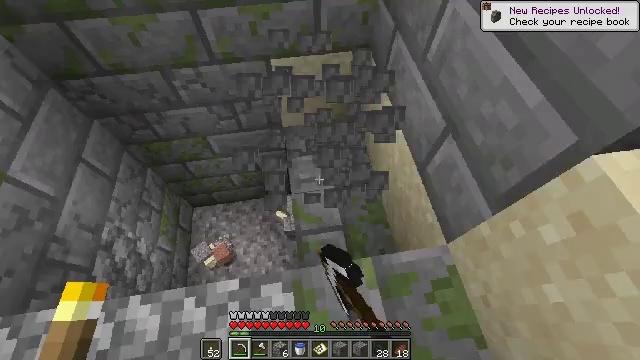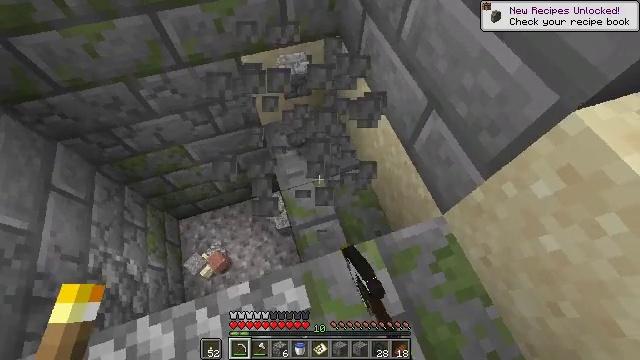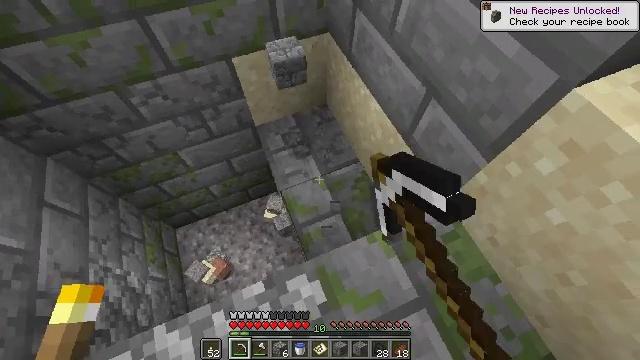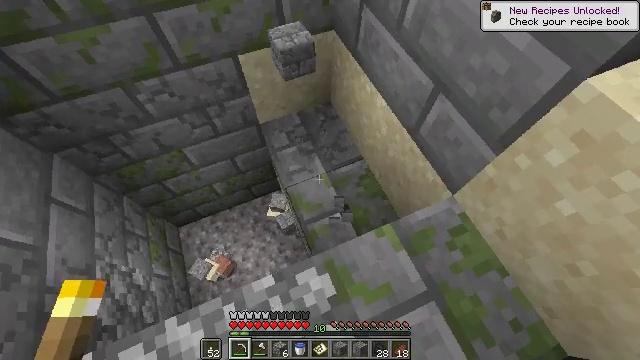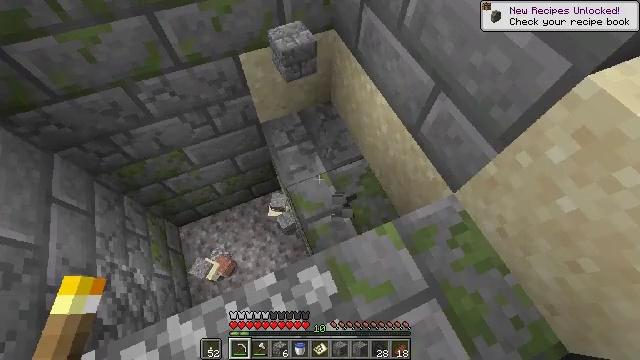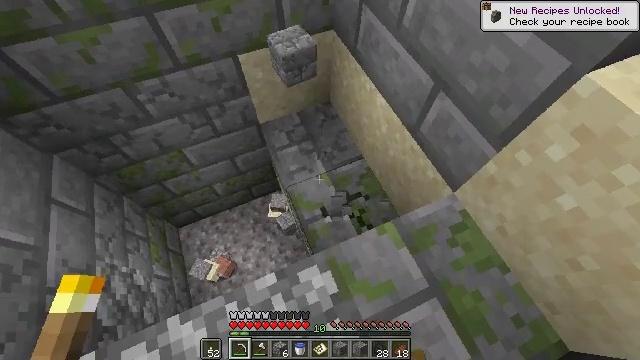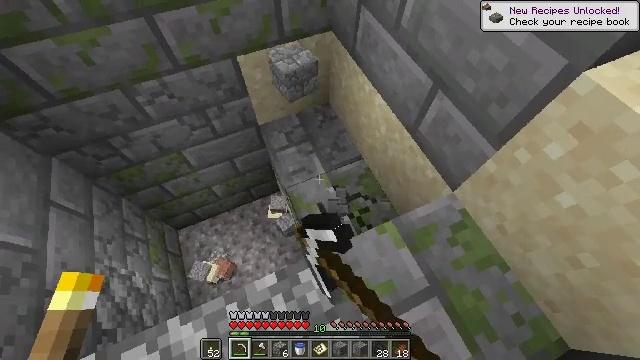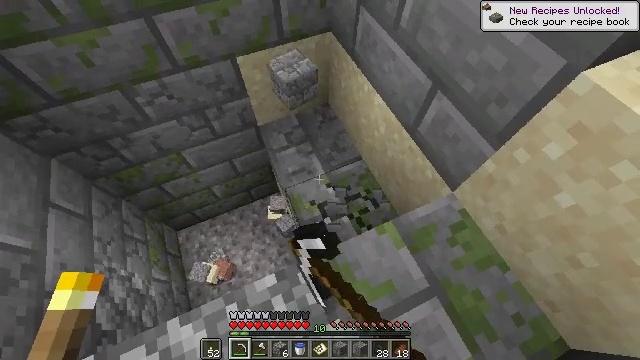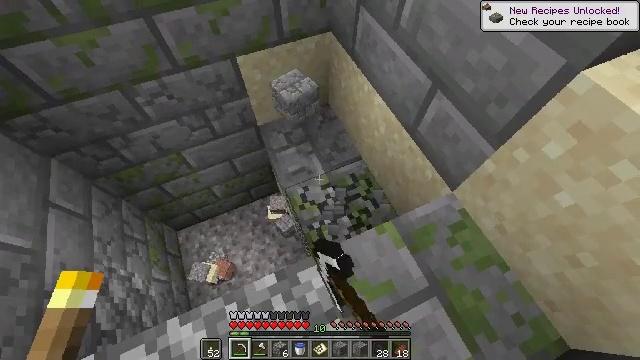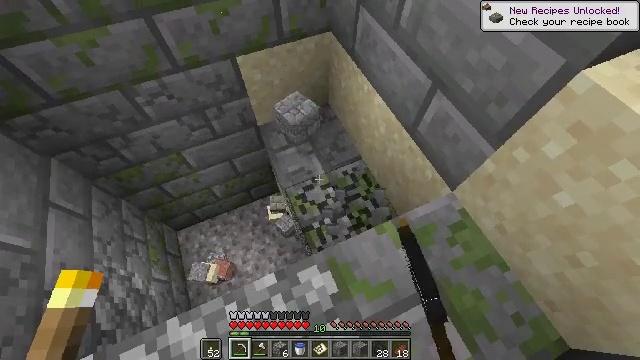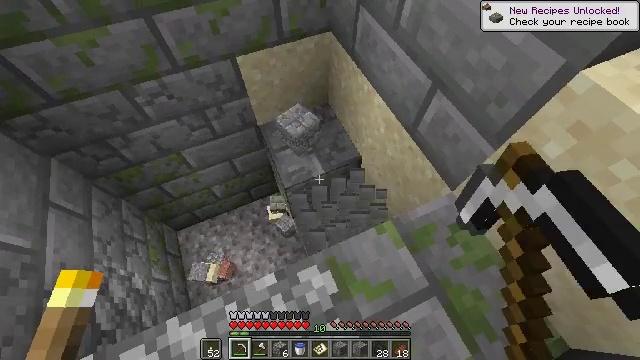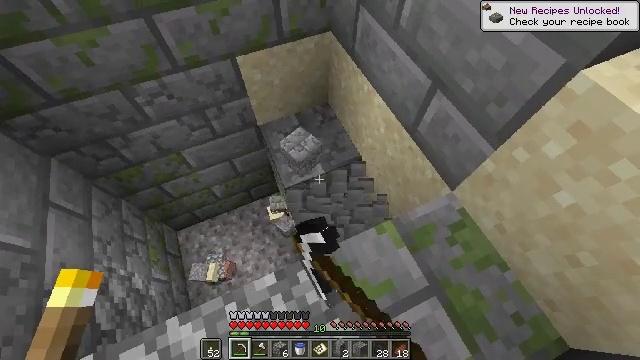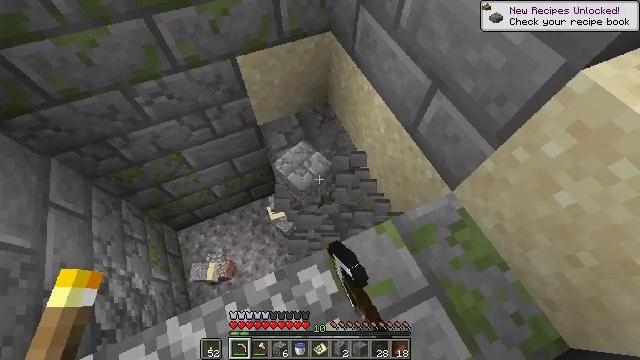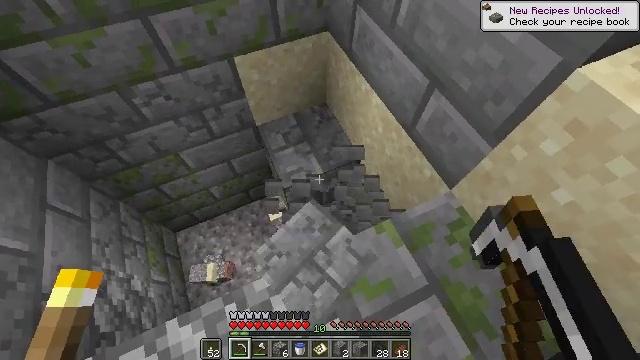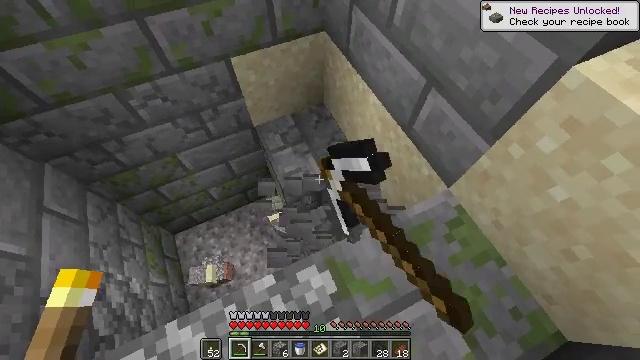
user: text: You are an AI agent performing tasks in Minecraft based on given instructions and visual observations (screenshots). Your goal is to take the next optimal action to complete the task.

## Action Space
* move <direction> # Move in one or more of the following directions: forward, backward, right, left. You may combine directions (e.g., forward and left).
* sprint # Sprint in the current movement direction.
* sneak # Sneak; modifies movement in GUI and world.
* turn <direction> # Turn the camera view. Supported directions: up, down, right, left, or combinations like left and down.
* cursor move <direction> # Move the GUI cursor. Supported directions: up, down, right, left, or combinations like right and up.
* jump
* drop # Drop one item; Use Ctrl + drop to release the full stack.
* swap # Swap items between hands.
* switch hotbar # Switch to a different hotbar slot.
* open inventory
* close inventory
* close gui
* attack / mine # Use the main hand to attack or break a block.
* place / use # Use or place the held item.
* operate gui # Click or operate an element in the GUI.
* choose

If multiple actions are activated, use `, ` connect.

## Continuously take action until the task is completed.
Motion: motion action
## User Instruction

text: Retrieve mossy stone bricks from a building.
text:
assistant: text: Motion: turn right and down, attack / mine
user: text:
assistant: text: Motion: turn right, attack / mine
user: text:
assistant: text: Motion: attack / mine
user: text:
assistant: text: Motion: attack / mine
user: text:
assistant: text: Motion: attack / mine
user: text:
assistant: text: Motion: attack / mine
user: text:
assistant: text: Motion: attack / mine
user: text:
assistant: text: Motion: attack / mine
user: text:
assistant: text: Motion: attack / mine
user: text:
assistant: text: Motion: attack / mine
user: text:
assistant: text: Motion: attack / mine
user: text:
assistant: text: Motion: attack / mine
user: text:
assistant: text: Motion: attack / mine
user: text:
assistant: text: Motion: attack / mine
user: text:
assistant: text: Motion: attack / mine